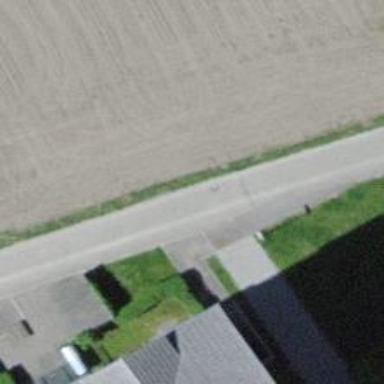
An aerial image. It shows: Footway.